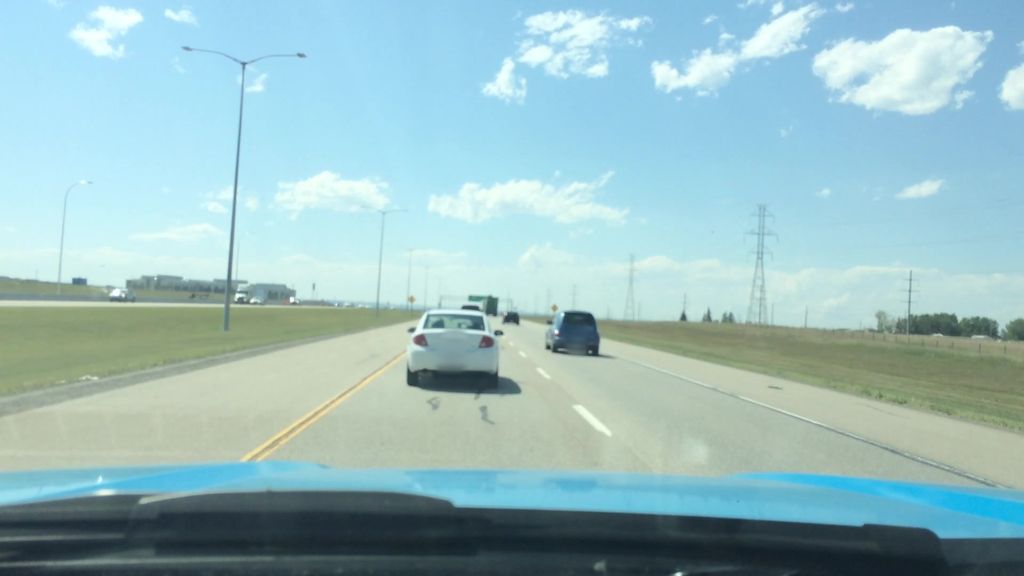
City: calgary